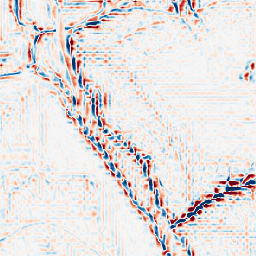
Category: wavelet
Decomposition family: wavelet_dwt
Decomposition parameters: wavelet: db2
level: 3
Upsampling method: bilinear
Upsampling parameters: scale: 4
Upsampling scale: 4